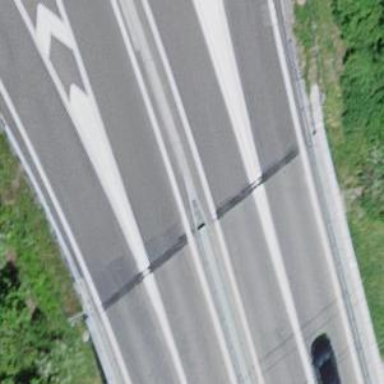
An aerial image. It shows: Bridge with asphalt surface on motorway link.